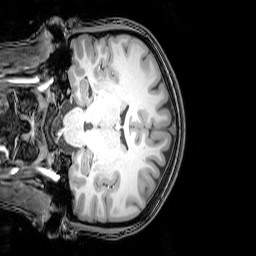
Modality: T1w
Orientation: coronal
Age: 24
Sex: female
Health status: healthy
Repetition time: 0.081 s
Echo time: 0.037 s